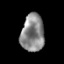
Tissue: prostate
Cell type: T cells
Senescence score: 0.3601
Nuclear area (px): 851
Mean DAPI intensity: 136.738